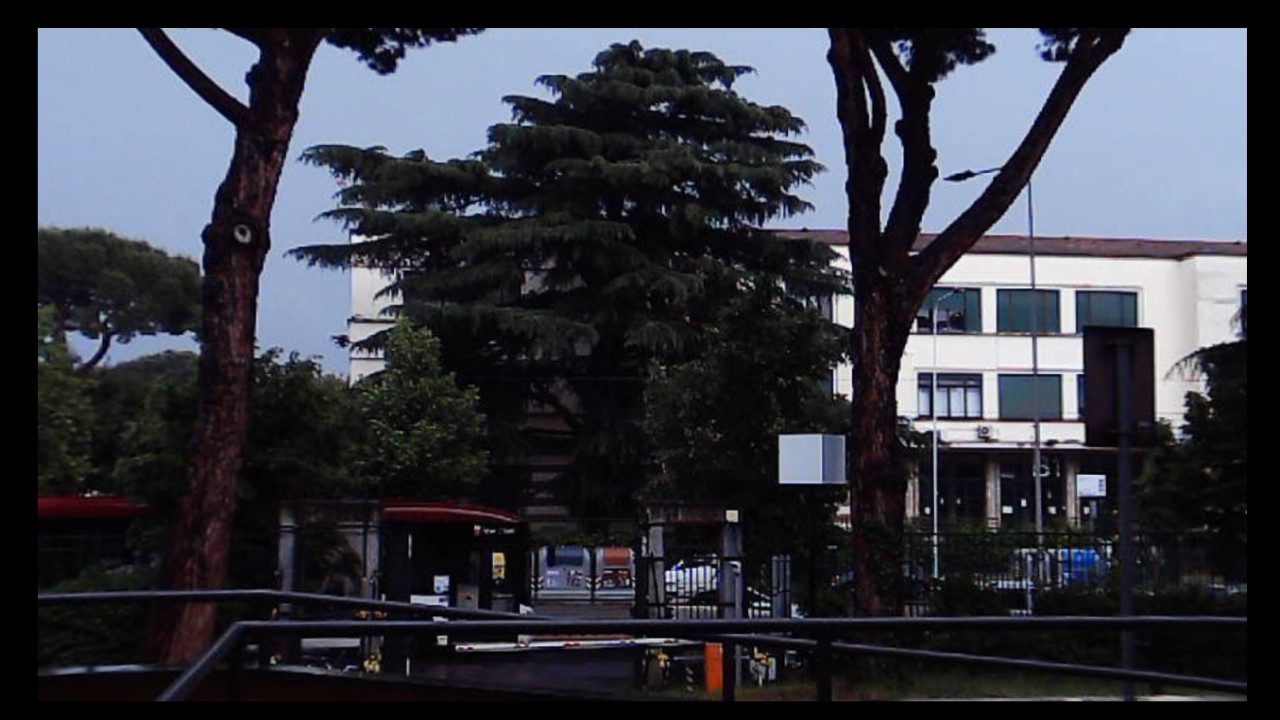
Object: DarwinFPV cineape20